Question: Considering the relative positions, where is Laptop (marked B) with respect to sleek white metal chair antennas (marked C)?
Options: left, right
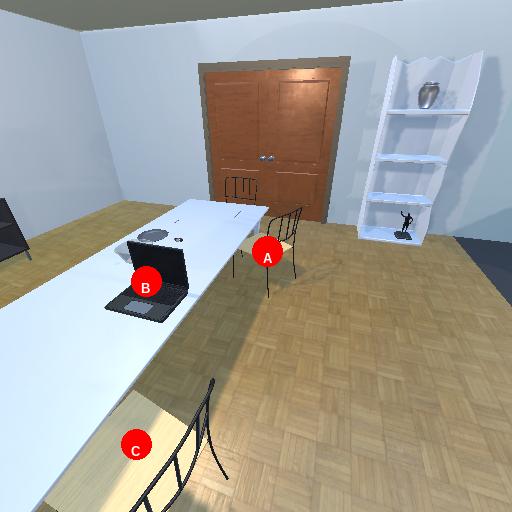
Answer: left